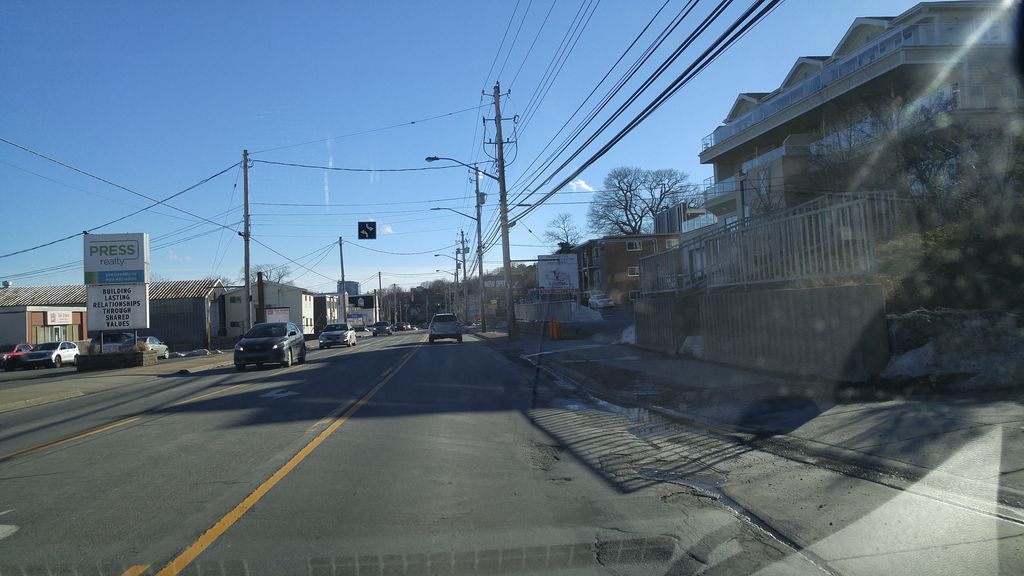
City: halifax